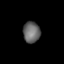
Tissue: lung
Cell type: Others
Senescence score: 0.5845
Nuclear area (px): 355
Mean DAPI intensity: 101.352